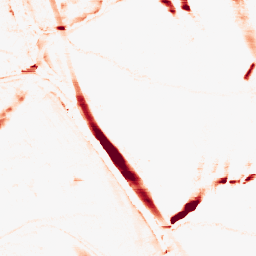
Category: morphological
Decomposition family: morphological_rect
Decomposition parameters: operation: opening
width: 20
height: 5
Upsampling method: bicubic
Upsampling parameters: scale: 2
Upsampling scale: 2